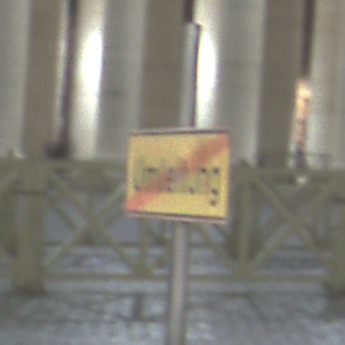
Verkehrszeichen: EndeDerUmleitungsankuendigung
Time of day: Night
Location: Outdoor (Urban)
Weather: PartlyCloudy
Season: NotSpecified
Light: Artificial